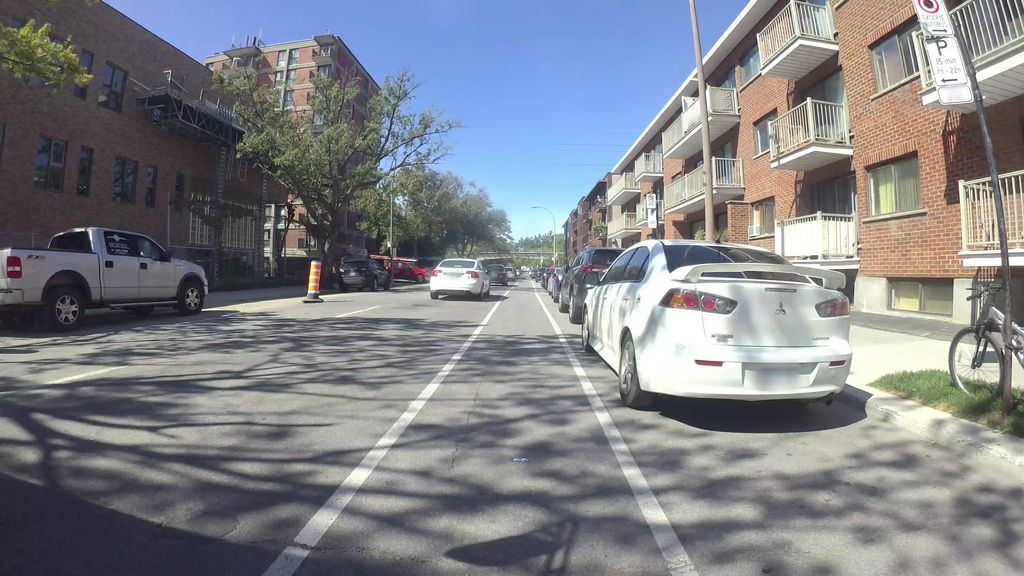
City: montreal